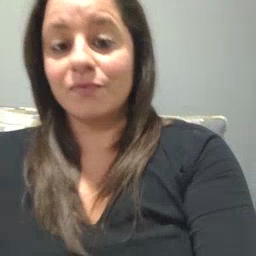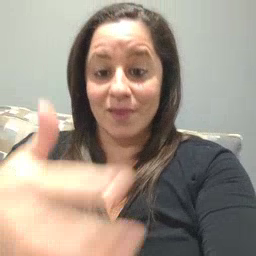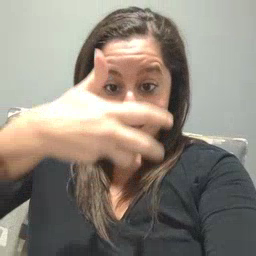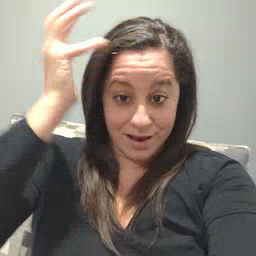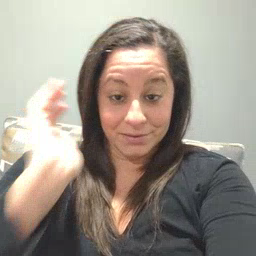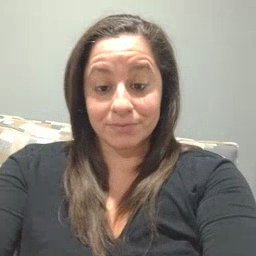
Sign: lion